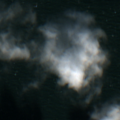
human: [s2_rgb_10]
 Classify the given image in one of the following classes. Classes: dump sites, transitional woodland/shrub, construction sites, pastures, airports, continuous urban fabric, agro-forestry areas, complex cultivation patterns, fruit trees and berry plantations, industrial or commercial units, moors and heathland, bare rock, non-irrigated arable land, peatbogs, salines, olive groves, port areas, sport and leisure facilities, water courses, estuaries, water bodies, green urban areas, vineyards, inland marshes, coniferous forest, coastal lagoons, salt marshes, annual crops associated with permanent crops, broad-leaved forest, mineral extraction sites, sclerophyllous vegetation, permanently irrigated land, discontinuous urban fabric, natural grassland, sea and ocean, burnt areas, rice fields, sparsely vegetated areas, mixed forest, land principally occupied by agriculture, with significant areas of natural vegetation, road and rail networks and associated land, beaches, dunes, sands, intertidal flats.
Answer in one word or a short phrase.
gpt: sea and ocean